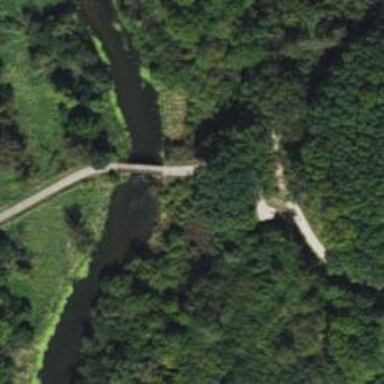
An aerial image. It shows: Bridge over cycleway track with grade2 surface. It is part of route.